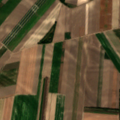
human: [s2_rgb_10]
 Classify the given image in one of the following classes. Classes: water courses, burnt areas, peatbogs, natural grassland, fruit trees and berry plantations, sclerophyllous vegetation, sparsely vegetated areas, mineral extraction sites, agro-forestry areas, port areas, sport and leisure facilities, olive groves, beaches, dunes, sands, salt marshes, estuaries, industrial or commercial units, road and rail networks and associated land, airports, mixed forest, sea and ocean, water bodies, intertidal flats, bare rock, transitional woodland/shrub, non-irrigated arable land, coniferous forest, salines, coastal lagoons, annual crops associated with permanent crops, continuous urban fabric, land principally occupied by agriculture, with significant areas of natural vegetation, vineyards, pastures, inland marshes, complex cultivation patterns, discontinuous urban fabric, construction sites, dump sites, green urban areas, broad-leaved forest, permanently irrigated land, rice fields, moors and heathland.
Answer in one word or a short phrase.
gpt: non-irrigated arable land